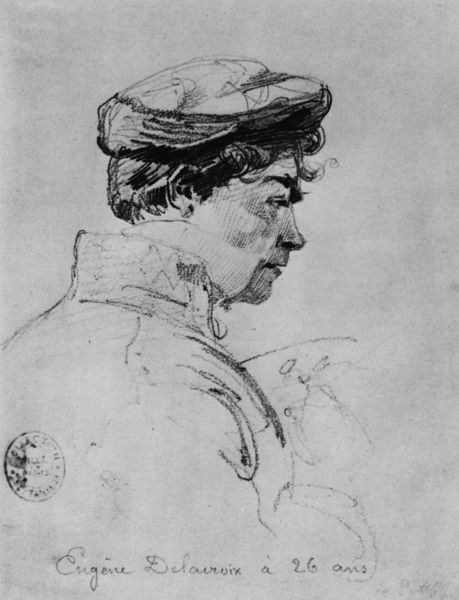
Titel: Bildnis Delacroix
Künstler: Alexandre-Marie Colin
Institution: Laniepce
Schlagwörter: hand, mann, weiß, haar, hut, ohr, profil, schwarz, skizze, zeichnung, jacke, gesicht, kragen, porträt, signatur, adel, locke, locken, kopfbedeckung, grafik, arbeiter, einfach, grimmig, augenbraue, abgewandt, penis, kohle, schlicht, künstler, bleistift, stempel, palette, braue, siegel, delacroix, eugen, 19 jh, besitznachweis, eugene delauruix